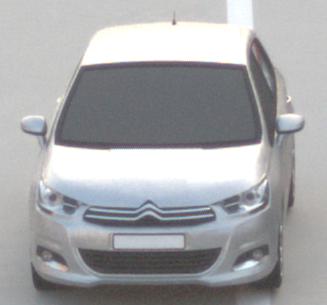
Make: Citroen
Model: C4 VTi 95
Detailed model: C4 (II)
Model produced from: 2012/08
Model produced until: 2013/06
Doors: 5
Color: white
Road condition: dry road
Daytime: sunrise or sunset
Contrast: low contrast